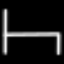
Label: bed